A bearing vibration time series has been folded into this square grayscale image, one row per segment of consecutive samples. Classify the bearing condition as one of: normal, inner_race, outer_race, ball.
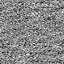
Answer: outer_race